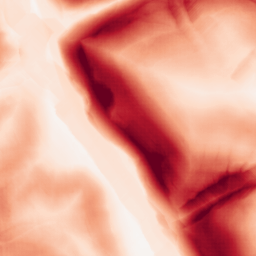
Category: morphological
Decomposition family: morphological_gradient
Decomposition parameters: size: 15
shape: diamond
Upsampling method: sinc_hamming
Upsampling parameters: scale: 2
kernel_size: 4
Upsampling scale: 2